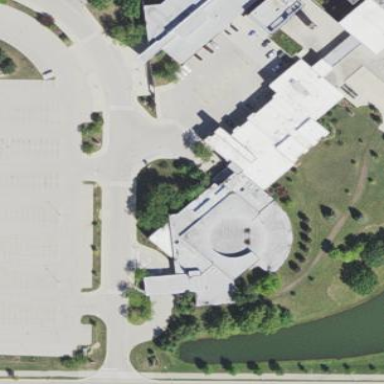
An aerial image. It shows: College building.